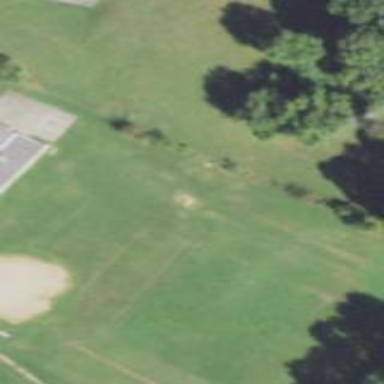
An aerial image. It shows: Baseball pitch for leisure and sports activities.